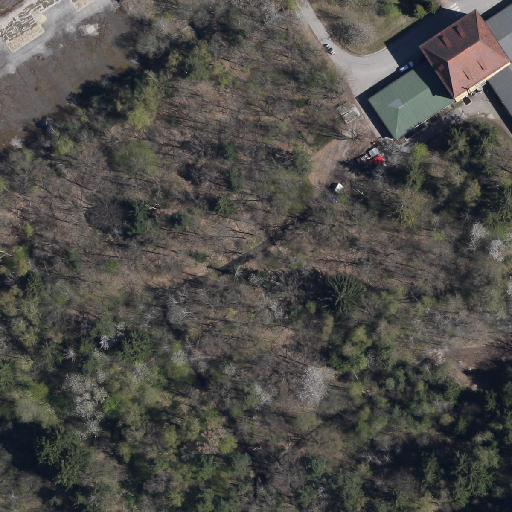
Referring expression: sidewalk